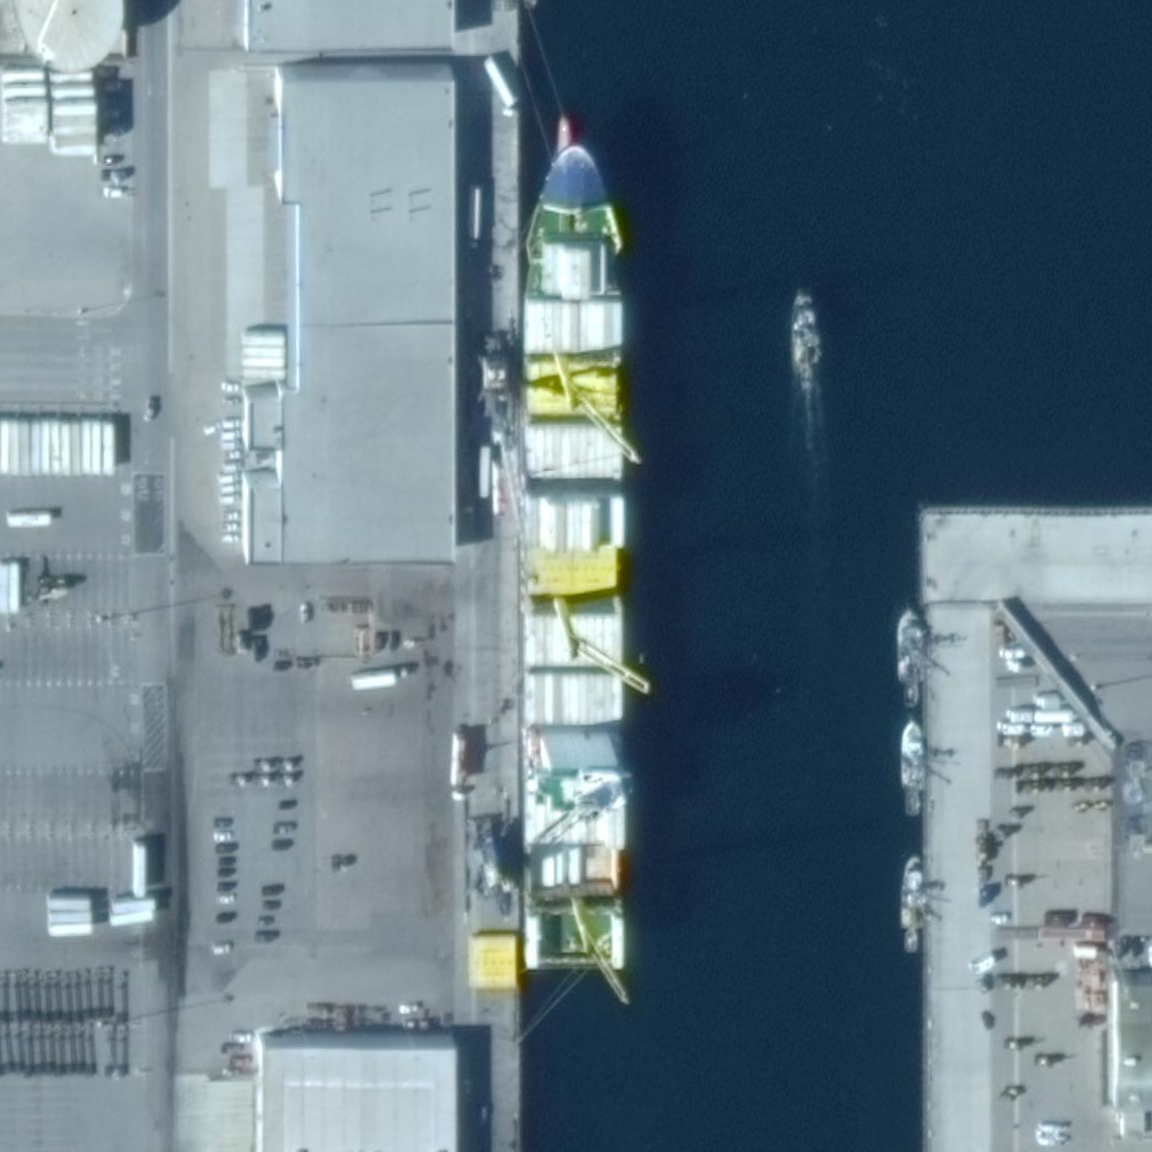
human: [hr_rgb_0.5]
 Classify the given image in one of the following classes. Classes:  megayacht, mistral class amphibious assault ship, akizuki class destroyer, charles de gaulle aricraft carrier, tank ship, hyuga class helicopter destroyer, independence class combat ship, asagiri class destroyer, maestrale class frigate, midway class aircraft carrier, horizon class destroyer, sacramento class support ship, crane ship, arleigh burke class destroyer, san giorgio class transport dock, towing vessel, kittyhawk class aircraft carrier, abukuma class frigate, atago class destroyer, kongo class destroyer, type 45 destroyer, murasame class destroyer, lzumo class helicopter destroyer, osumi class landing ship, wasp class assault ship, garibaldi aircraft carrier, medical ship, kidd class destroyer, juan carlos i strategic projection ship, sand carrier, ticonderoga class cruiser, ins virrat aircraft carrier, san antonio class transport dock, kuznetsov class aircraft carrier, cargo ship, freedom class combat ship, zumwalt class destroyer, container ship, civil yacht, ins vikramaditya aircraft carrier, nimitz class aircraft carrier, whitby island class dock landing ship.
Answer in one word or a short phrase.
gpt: Container ship